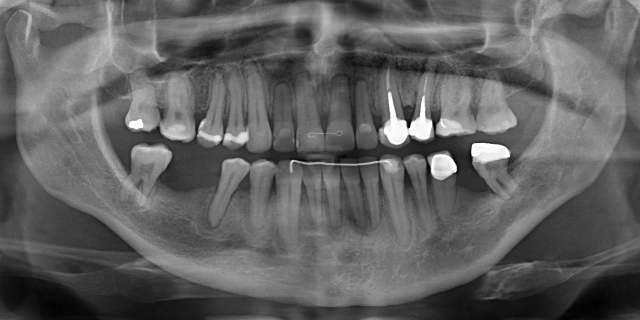
adult